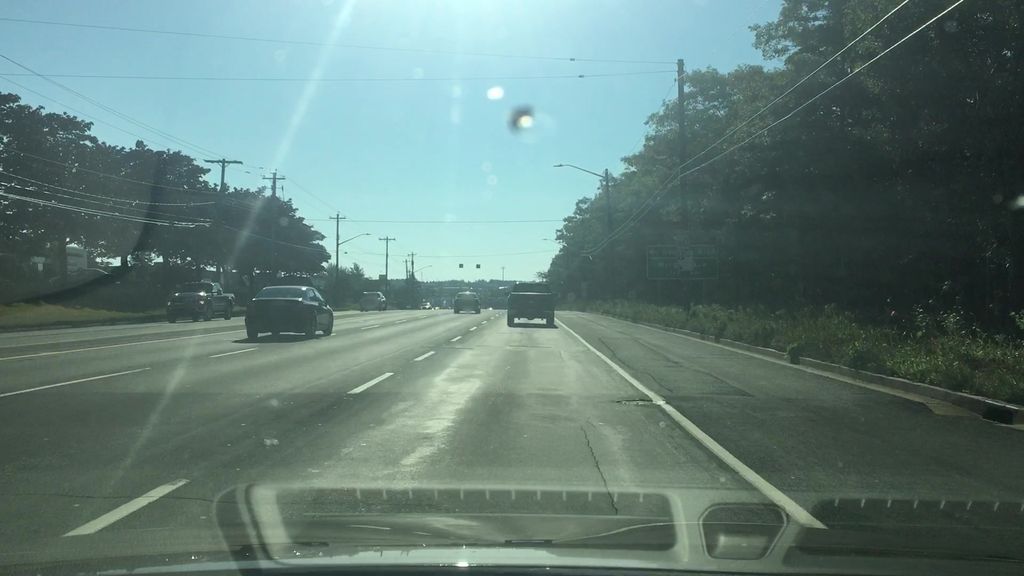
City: halifax